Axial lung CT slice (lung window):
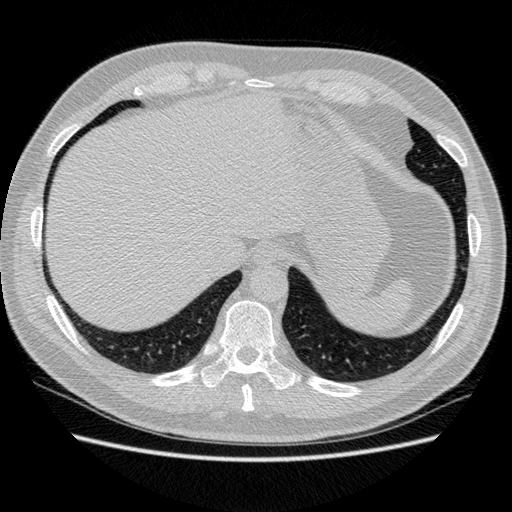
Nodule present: no